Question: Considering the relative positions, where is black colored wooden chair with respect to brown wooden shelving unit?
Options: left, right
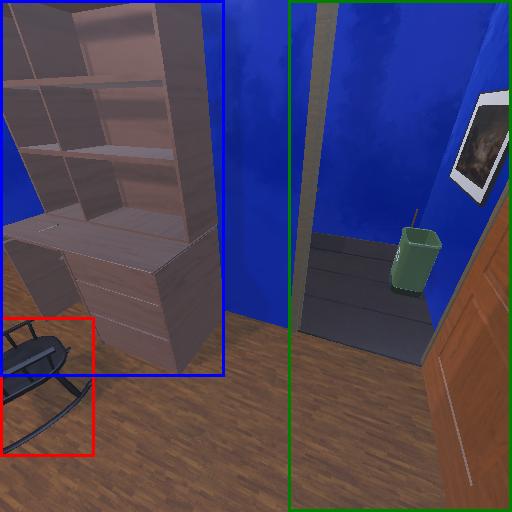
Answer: left